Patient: sex M, age 34
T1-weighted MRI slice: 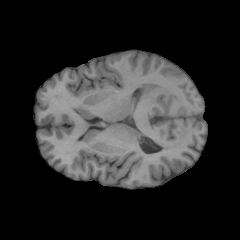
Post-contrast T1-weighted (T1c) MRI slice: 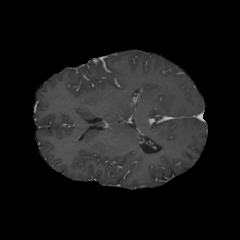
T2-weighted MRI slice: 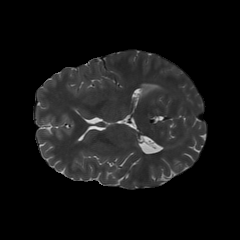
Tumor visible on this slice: yes
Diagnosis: Astrocytoma, IDH-mutant
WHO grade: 3